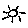
Label: sun